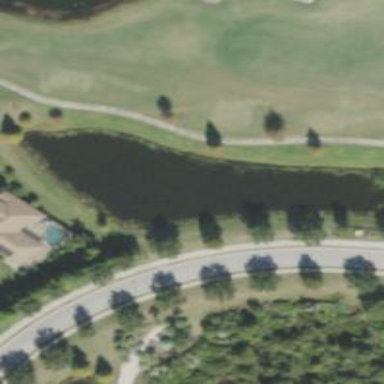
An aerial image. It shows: Water hazard in golf course. The hazard is natural water feature.